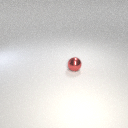
small red metal sphere